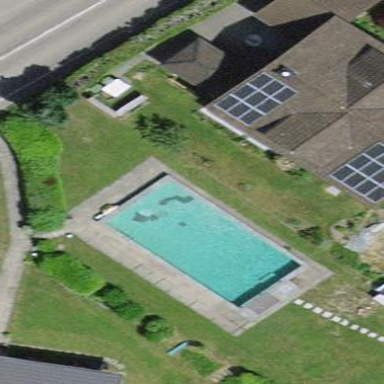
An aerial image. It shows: Swimming pool located in leisure land.